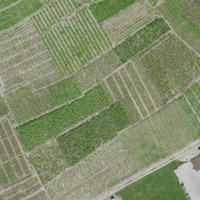
EUNIS habitat code: 40
Species observed at this site:
Primula veris